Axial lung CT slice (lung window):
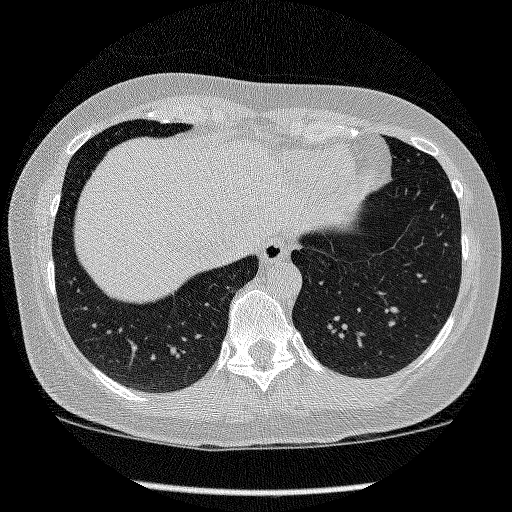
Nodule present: no